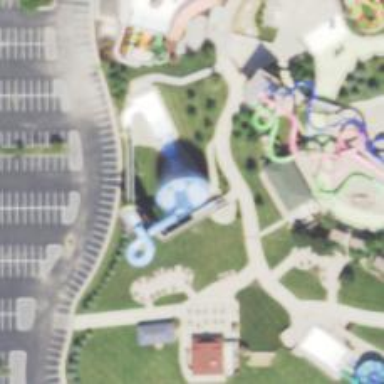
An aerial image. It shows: Water slide attraction.